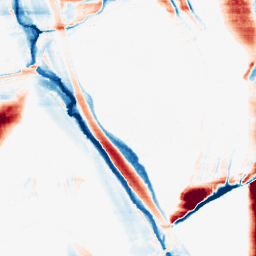
Category: morphological
Decomposition family: morphological_ellipse
Decomposition parameters: operation: average
width: 5
height: 50
Upsampling method: sinc_blackman
Upsampling parameters: scale: 4
kernel_size: 8
Upsampling scale: 4